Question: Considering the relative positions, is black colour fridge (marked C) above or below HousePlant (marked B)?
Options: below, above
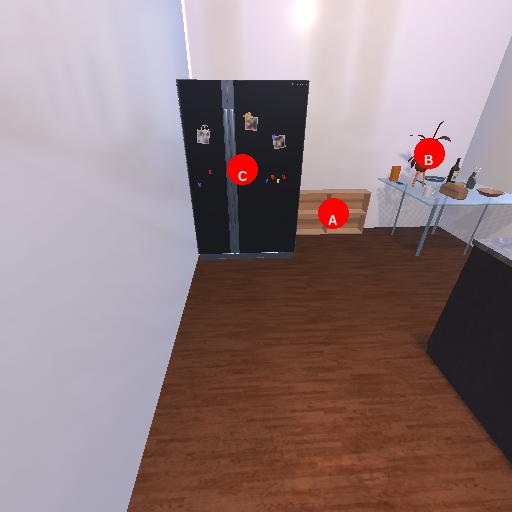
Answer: below